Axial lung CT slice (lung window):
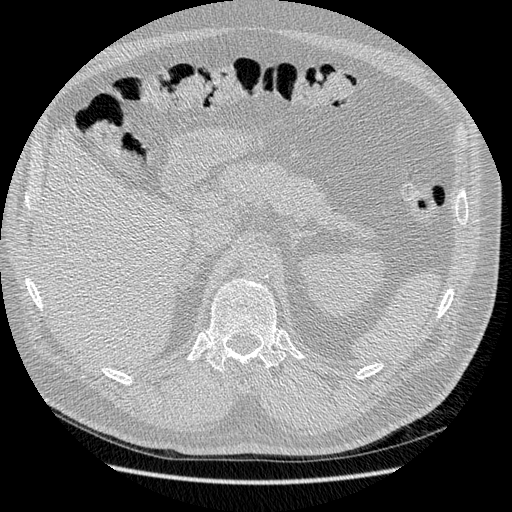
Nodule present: no